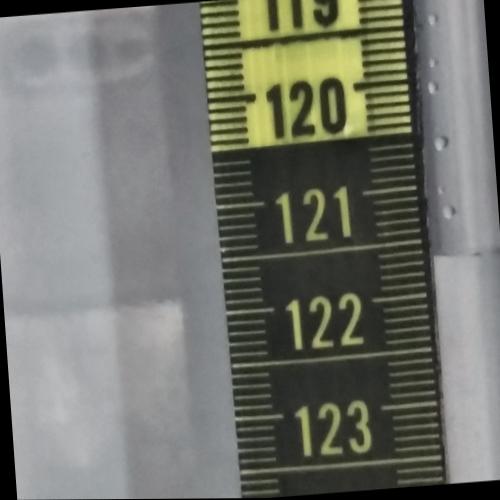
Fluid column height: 121.7 cm